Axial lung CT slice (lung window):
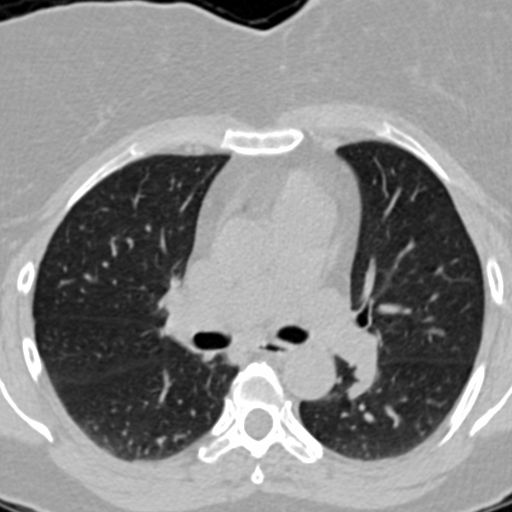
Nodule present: no